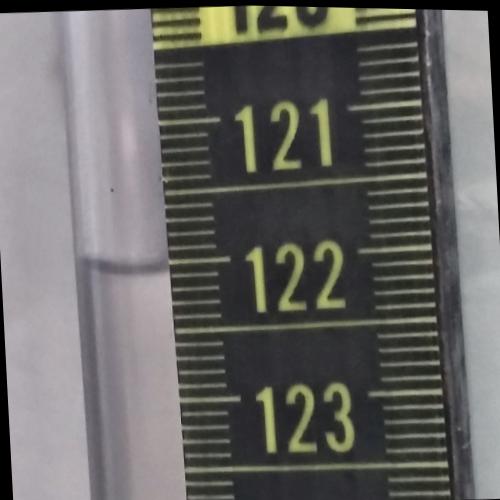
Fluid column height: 122.0 cm